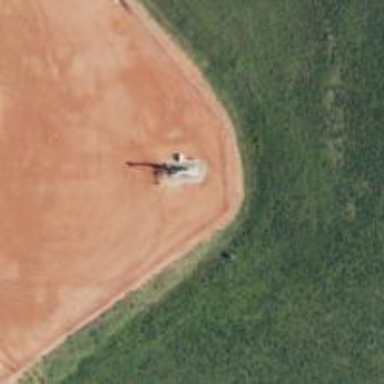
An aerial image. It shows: Petroleum well.